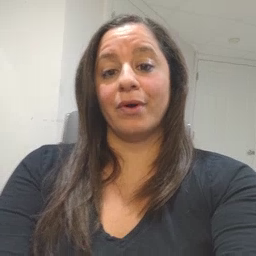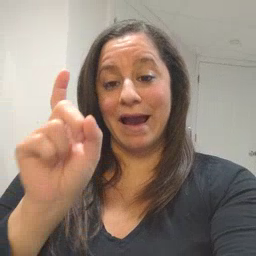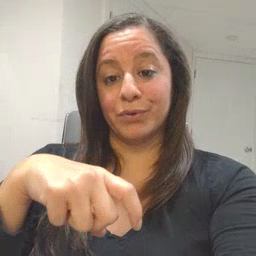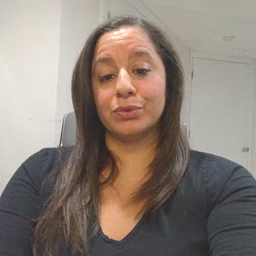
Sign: haveto